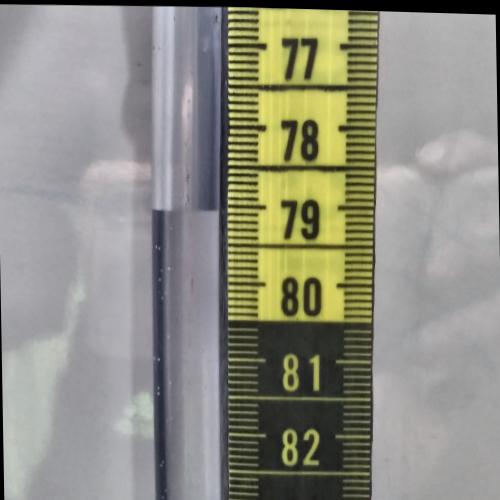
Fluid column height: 79.1 cm